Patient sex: M
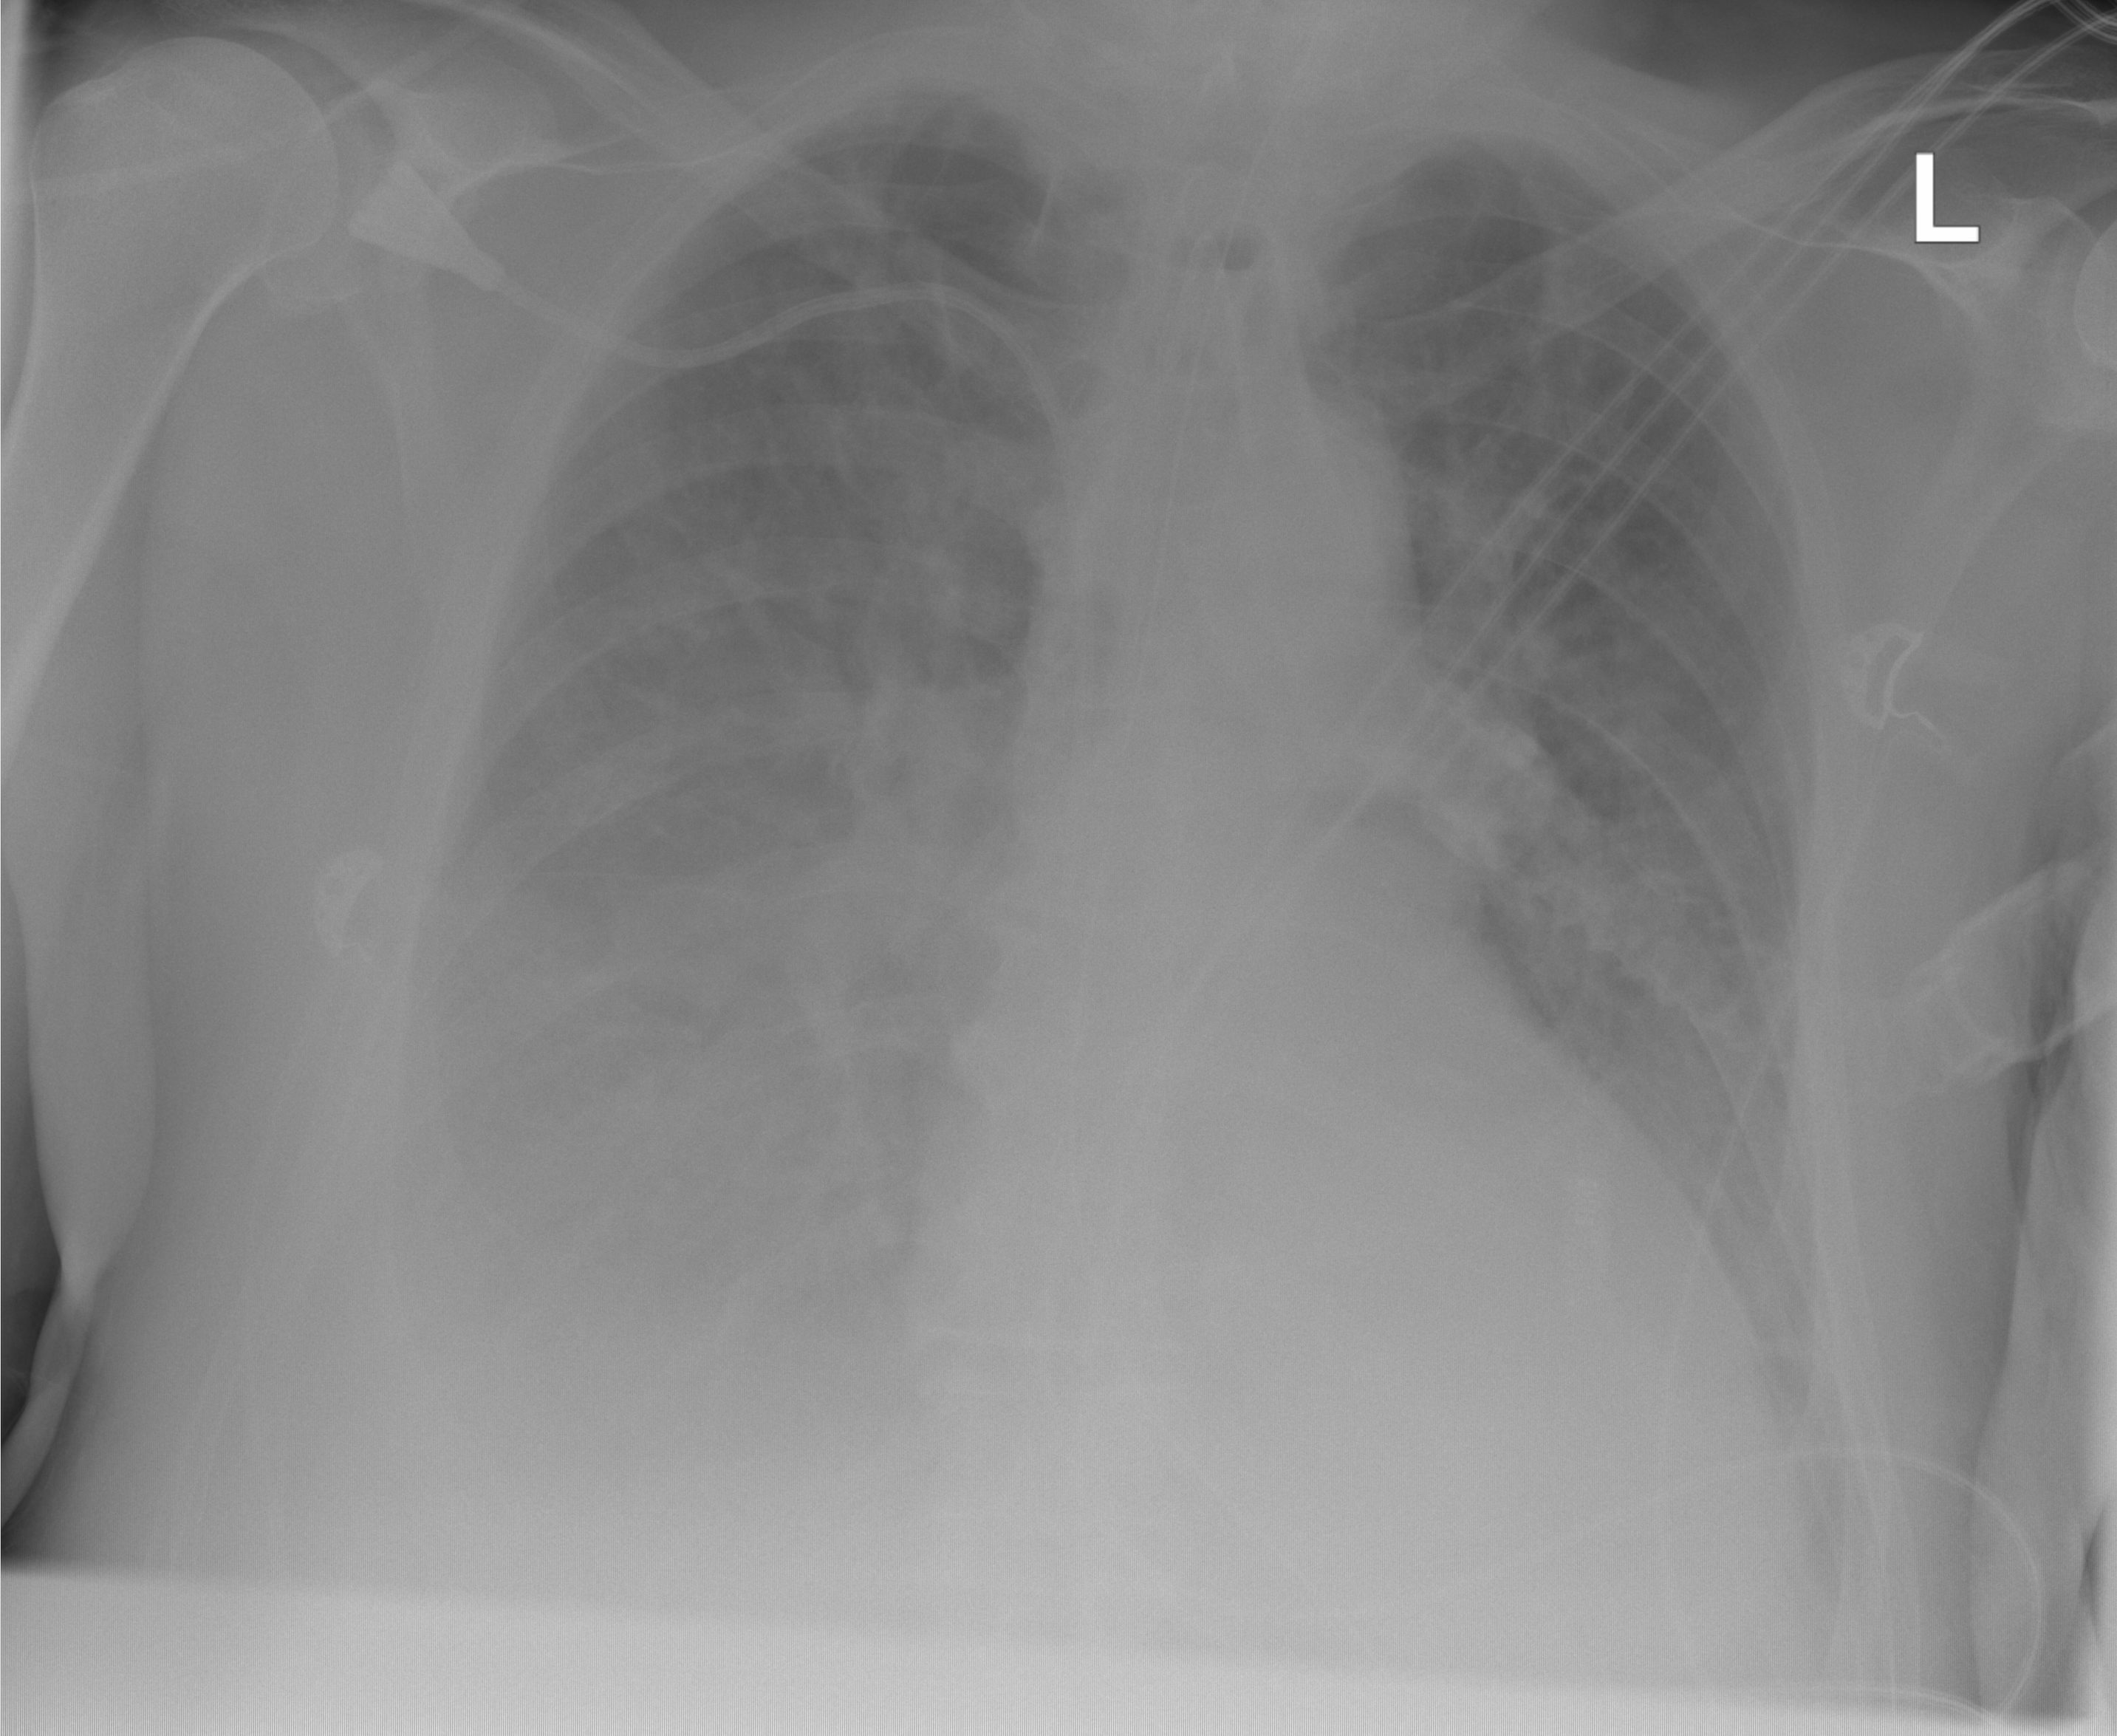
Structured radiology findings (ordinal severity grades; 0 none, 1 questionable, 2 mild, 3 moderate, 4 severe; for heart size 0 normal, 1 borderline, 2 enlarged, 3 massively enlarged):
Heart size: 2
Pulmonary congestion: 3
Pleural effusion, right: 3
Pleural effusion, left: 2
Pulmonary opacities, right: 0
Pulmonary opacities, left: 0
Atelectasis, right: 0
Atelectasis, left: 0